Interaction volume radius: 10 \u00c5
Interaction volume height: 30 \u00c5
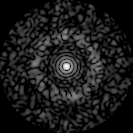
Disorder parameter: 0.8387